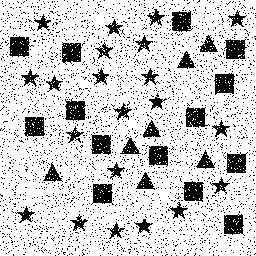
Squares: 14
Triangles: 7
Stars: 21
Total shapes: 42